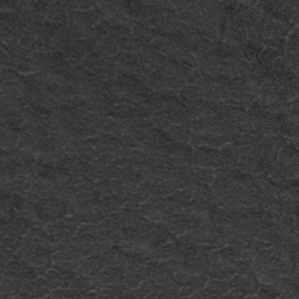
Label: frost